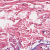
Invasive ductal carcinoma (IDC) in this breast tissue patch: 0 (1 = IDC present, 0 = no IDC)